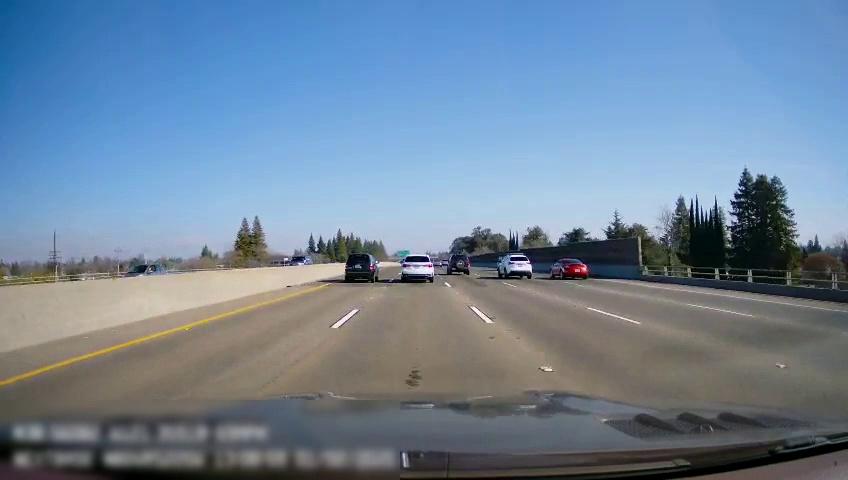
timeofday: Day
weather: Sunny
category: Drivable Space
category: Vehicles | SUV
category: Vehicles | SUV
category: Vehicles | Car
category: Vehicles | SUV
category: Vehicles | SUV
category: Vehicles | Car
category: Vehicles | SUV
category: Lanes | Alternate Lane
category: Lanes | Current Lane
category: Lanes | Current Lane
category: Lanes | Alternate Lane
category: Lanes | Alternate Lane
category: Lanes | Alternate Lane
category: Traffic | Signs